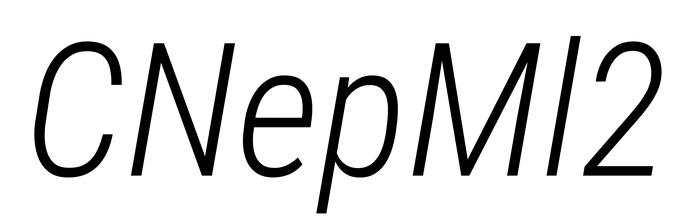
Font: Roboto-Italic_Condensed_Light_Italic